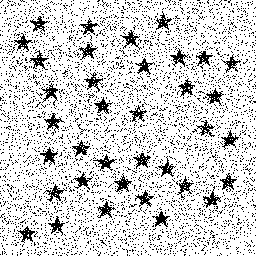
Squares: 0
Triangles: 0
Stars: 36
Total shapes: 36